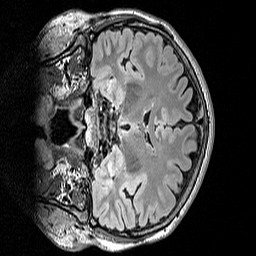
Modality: FLAIR
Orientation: coronal
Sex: female
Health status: ill
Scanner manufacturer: siemens
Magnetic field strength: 3 T
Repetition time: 5 s
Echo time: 0.388 s